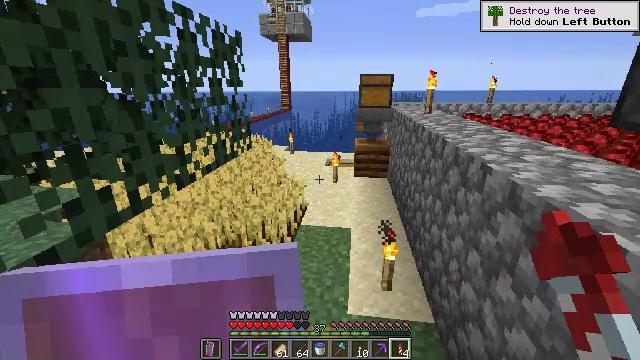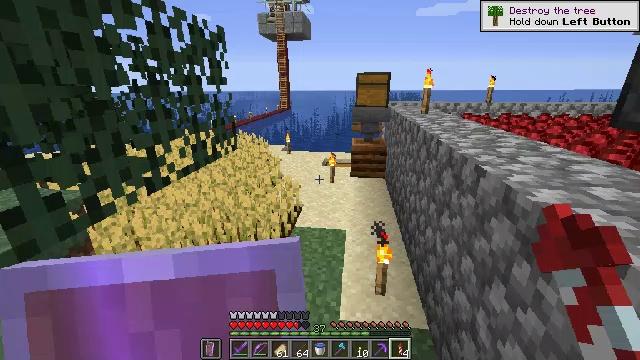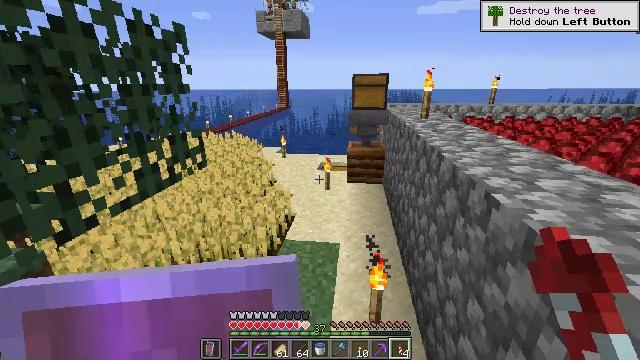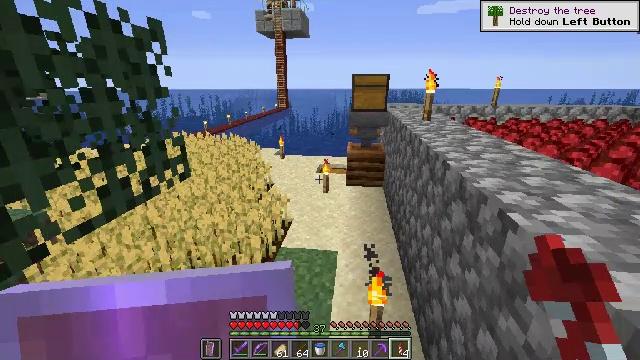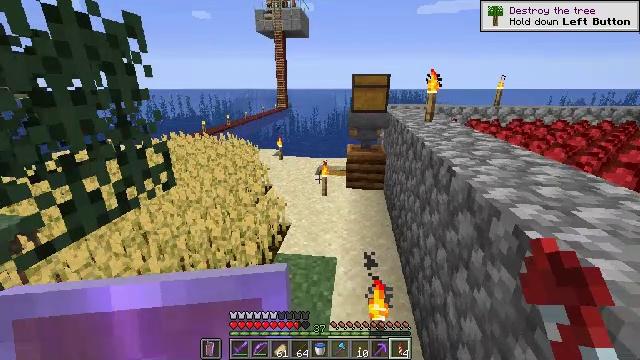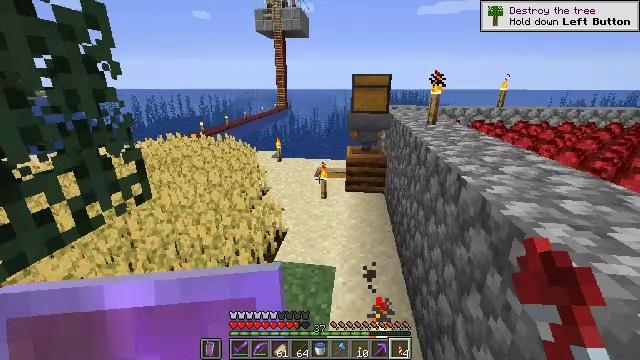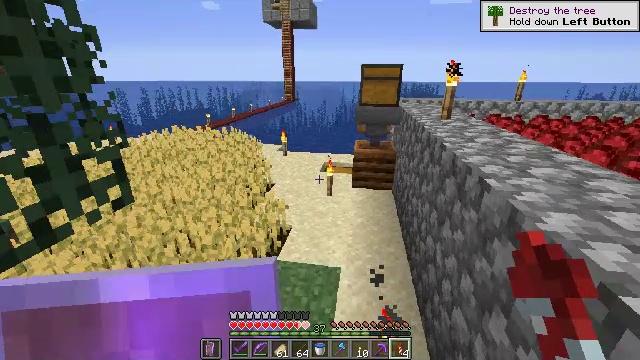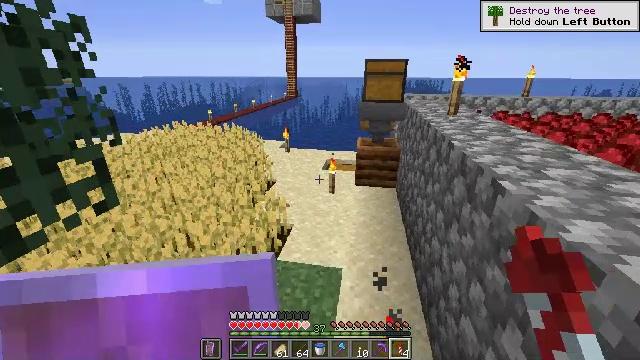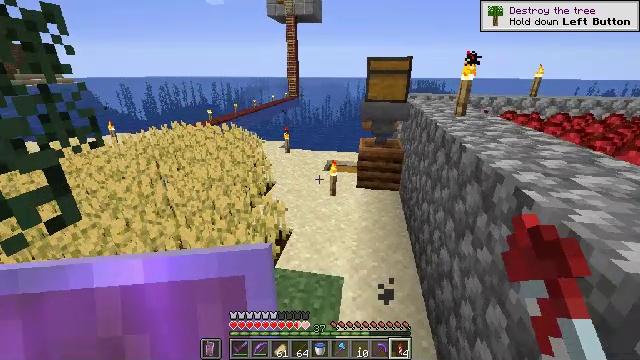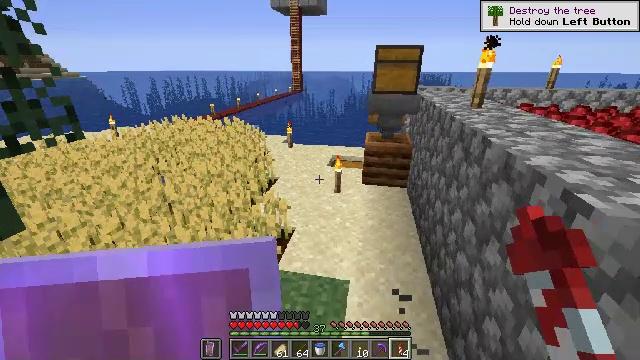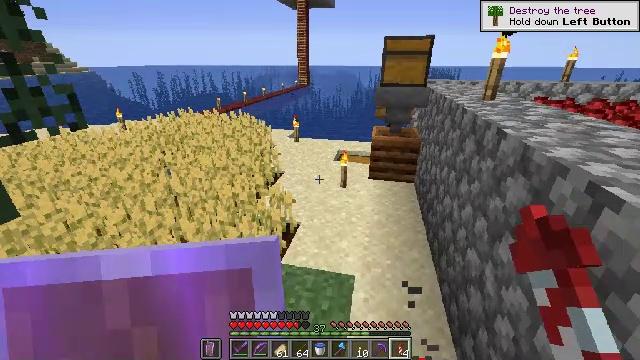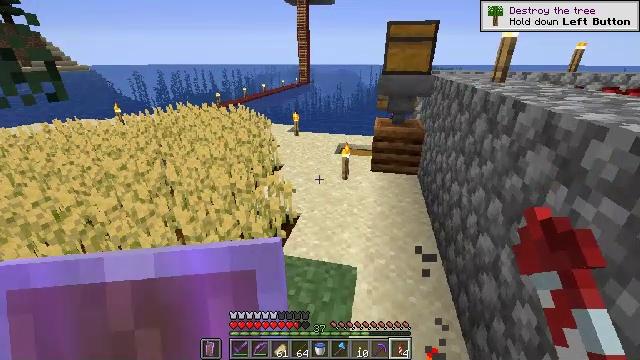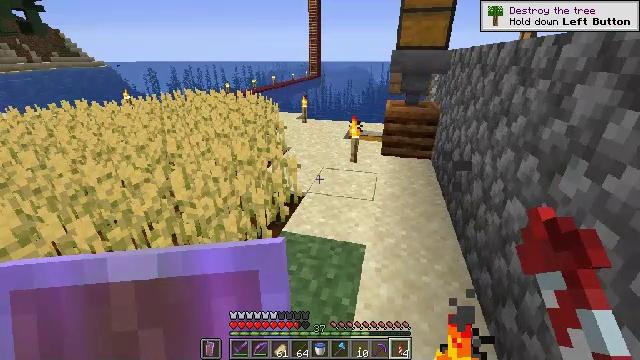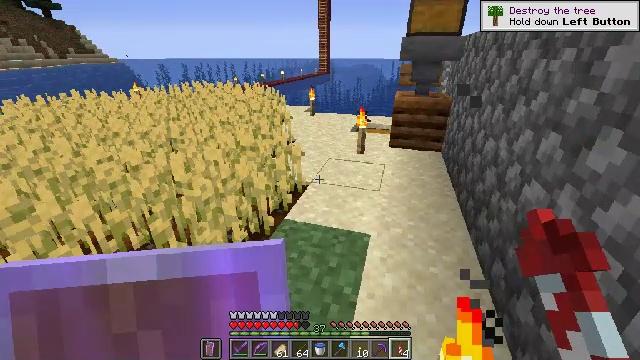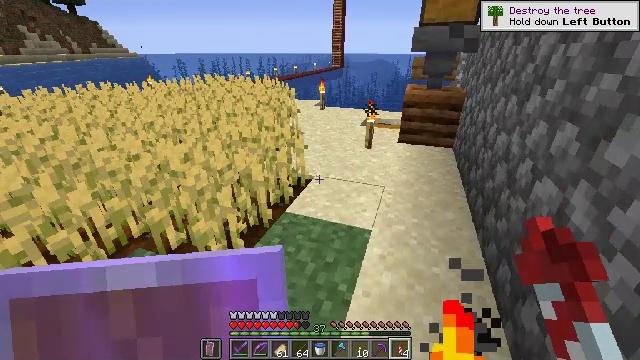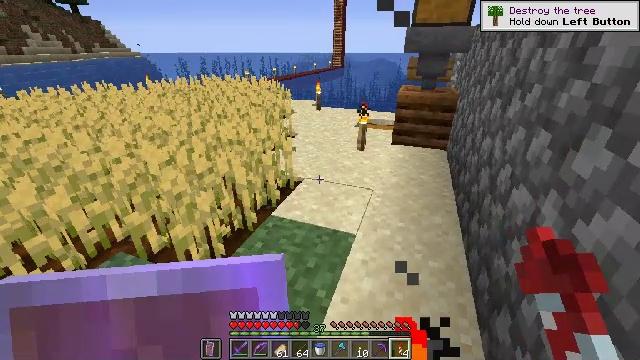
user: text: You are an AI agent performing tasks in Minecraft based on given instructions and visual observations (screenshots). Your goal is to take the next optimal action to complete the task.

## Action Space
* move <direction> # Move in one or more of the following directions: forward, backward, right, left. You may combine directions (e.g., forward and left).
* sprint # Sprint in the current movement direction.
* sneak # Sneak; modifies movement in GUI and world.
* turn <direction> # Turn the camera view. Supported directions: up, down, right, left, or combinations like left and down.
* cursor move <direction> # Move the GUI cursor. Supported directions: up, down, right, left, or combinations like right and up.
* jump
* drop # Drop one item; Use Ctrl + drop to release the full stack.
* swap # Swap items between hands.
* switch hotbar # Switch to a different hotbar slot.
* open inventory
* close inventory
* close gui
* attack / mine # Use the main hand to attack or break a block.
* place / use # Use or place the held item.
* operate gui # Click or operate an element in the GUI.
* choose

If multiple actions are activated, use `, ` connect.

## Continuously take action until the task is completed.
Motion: motion action
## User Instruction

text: Destroy the wheat to collect it.
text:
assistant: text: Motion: move forward
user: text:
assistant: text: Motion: move forward
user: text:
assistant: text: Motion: move forward
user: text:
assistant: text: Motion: move forward
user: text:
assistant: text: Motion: move forward
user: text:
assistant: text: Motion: move forward, turn left and down
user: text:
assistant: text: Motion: move forward
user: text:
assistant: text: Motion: move forward
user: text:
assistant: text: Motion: turn down
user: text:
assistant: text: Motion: turn left and down
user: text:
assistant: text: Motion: move right
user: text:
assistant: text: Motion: move right, turn left
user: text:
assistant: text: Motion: move right, turn left
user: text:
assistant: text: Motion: move right, turn left
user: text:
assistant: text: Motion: move right
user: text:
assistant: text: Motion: no_op
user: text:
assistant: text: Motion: no_op
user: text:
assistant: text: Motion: no_op
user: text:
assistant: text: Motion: no_op
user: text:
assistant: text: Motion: no_op
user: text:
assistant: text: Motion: no_op
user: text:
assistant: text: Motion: no_op
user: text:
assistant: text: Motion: no_op
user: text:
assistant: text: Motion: no_op
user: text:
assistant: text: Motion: no_op
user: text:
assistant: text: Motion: no_op
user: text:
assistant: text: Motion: no_op
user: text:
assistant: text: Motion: no_op
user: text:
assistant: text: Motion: no_op
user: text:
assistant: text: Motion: no_op